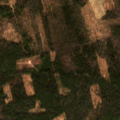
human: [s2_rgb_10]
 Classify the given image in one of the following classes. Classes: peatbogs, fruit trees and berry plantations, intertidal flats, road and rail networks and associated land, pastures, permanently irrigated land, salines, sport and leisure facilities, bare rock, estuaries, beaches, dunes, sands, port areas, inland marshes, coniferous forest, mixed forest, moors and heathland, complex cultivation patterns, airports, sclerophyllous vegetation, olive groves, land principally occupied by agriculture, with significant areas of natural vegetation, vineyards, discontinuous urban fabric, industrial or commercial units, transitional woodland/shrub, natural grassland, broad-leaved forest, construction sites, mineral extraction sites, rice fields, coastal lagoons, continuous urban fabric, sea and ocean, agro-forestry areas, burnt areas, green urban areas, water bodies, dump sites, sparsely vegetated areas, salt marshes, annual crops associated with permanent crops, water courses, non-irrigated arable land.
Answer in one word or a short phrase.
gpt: non-irrigated arable land, broad-leaved forest, coniferous forest, mixed forest